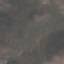
Land use / land cover class: HerbaceousVegetation